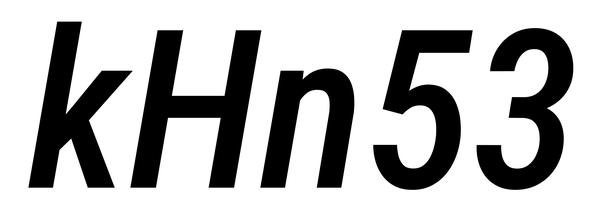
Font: Roboto-Italic_Condensed_Medium_Italic